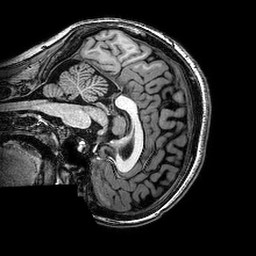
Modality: T1w
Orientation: sagittal
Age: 24
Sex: female
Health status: healthy
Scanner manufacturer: philips
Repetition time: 0.008249 s
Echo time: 0.00378 s